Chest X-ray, PA view. Patient: 49 years old, sex M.
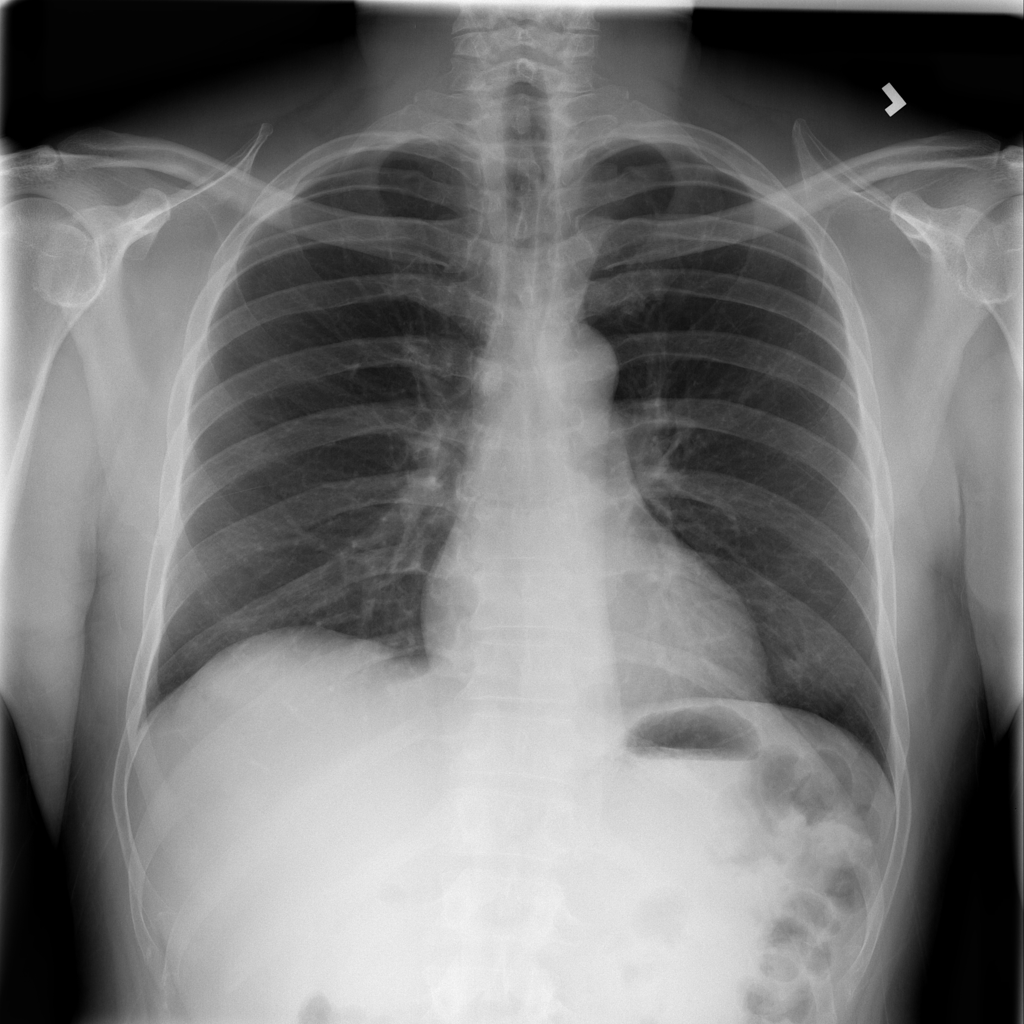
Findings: No Finding